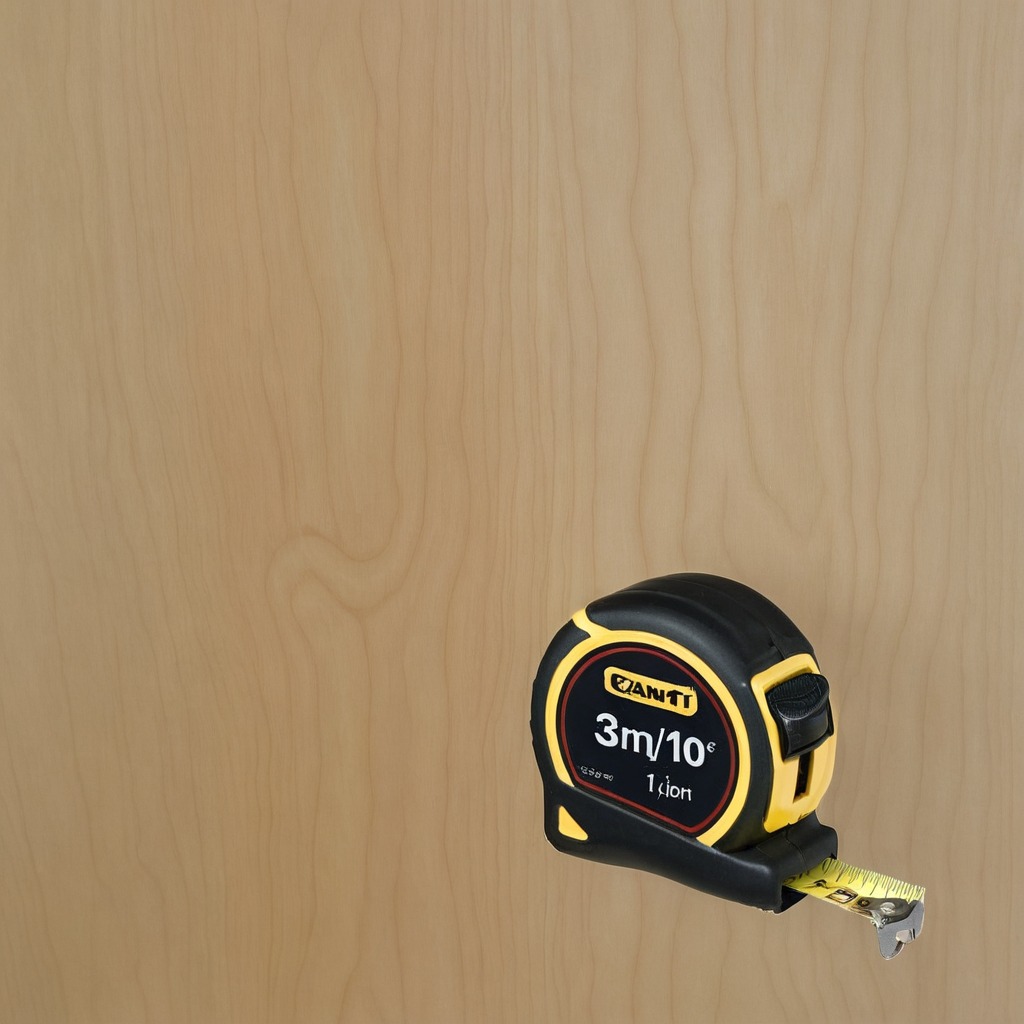
A measuring tape is lying on the plywood surface in a paint workshop lit by afternoon window light.